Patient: sex M, age 55
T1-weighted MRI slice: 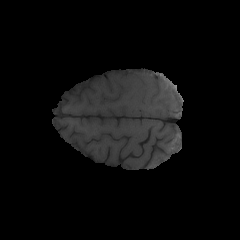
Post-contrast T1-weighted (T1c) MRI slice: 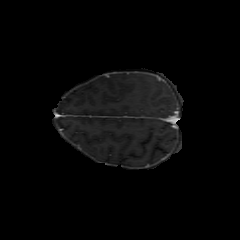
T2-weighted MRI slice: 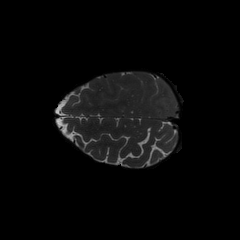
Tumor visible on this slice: no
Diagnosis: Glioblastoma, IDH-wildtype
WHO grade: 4